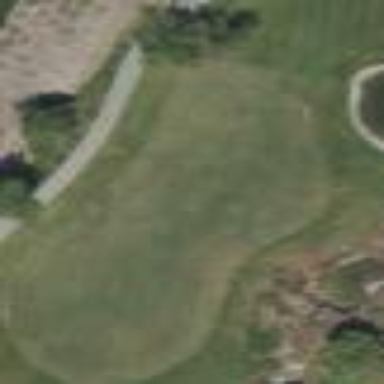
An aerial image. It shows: Golf fairway surrounded by grass.